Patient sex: F
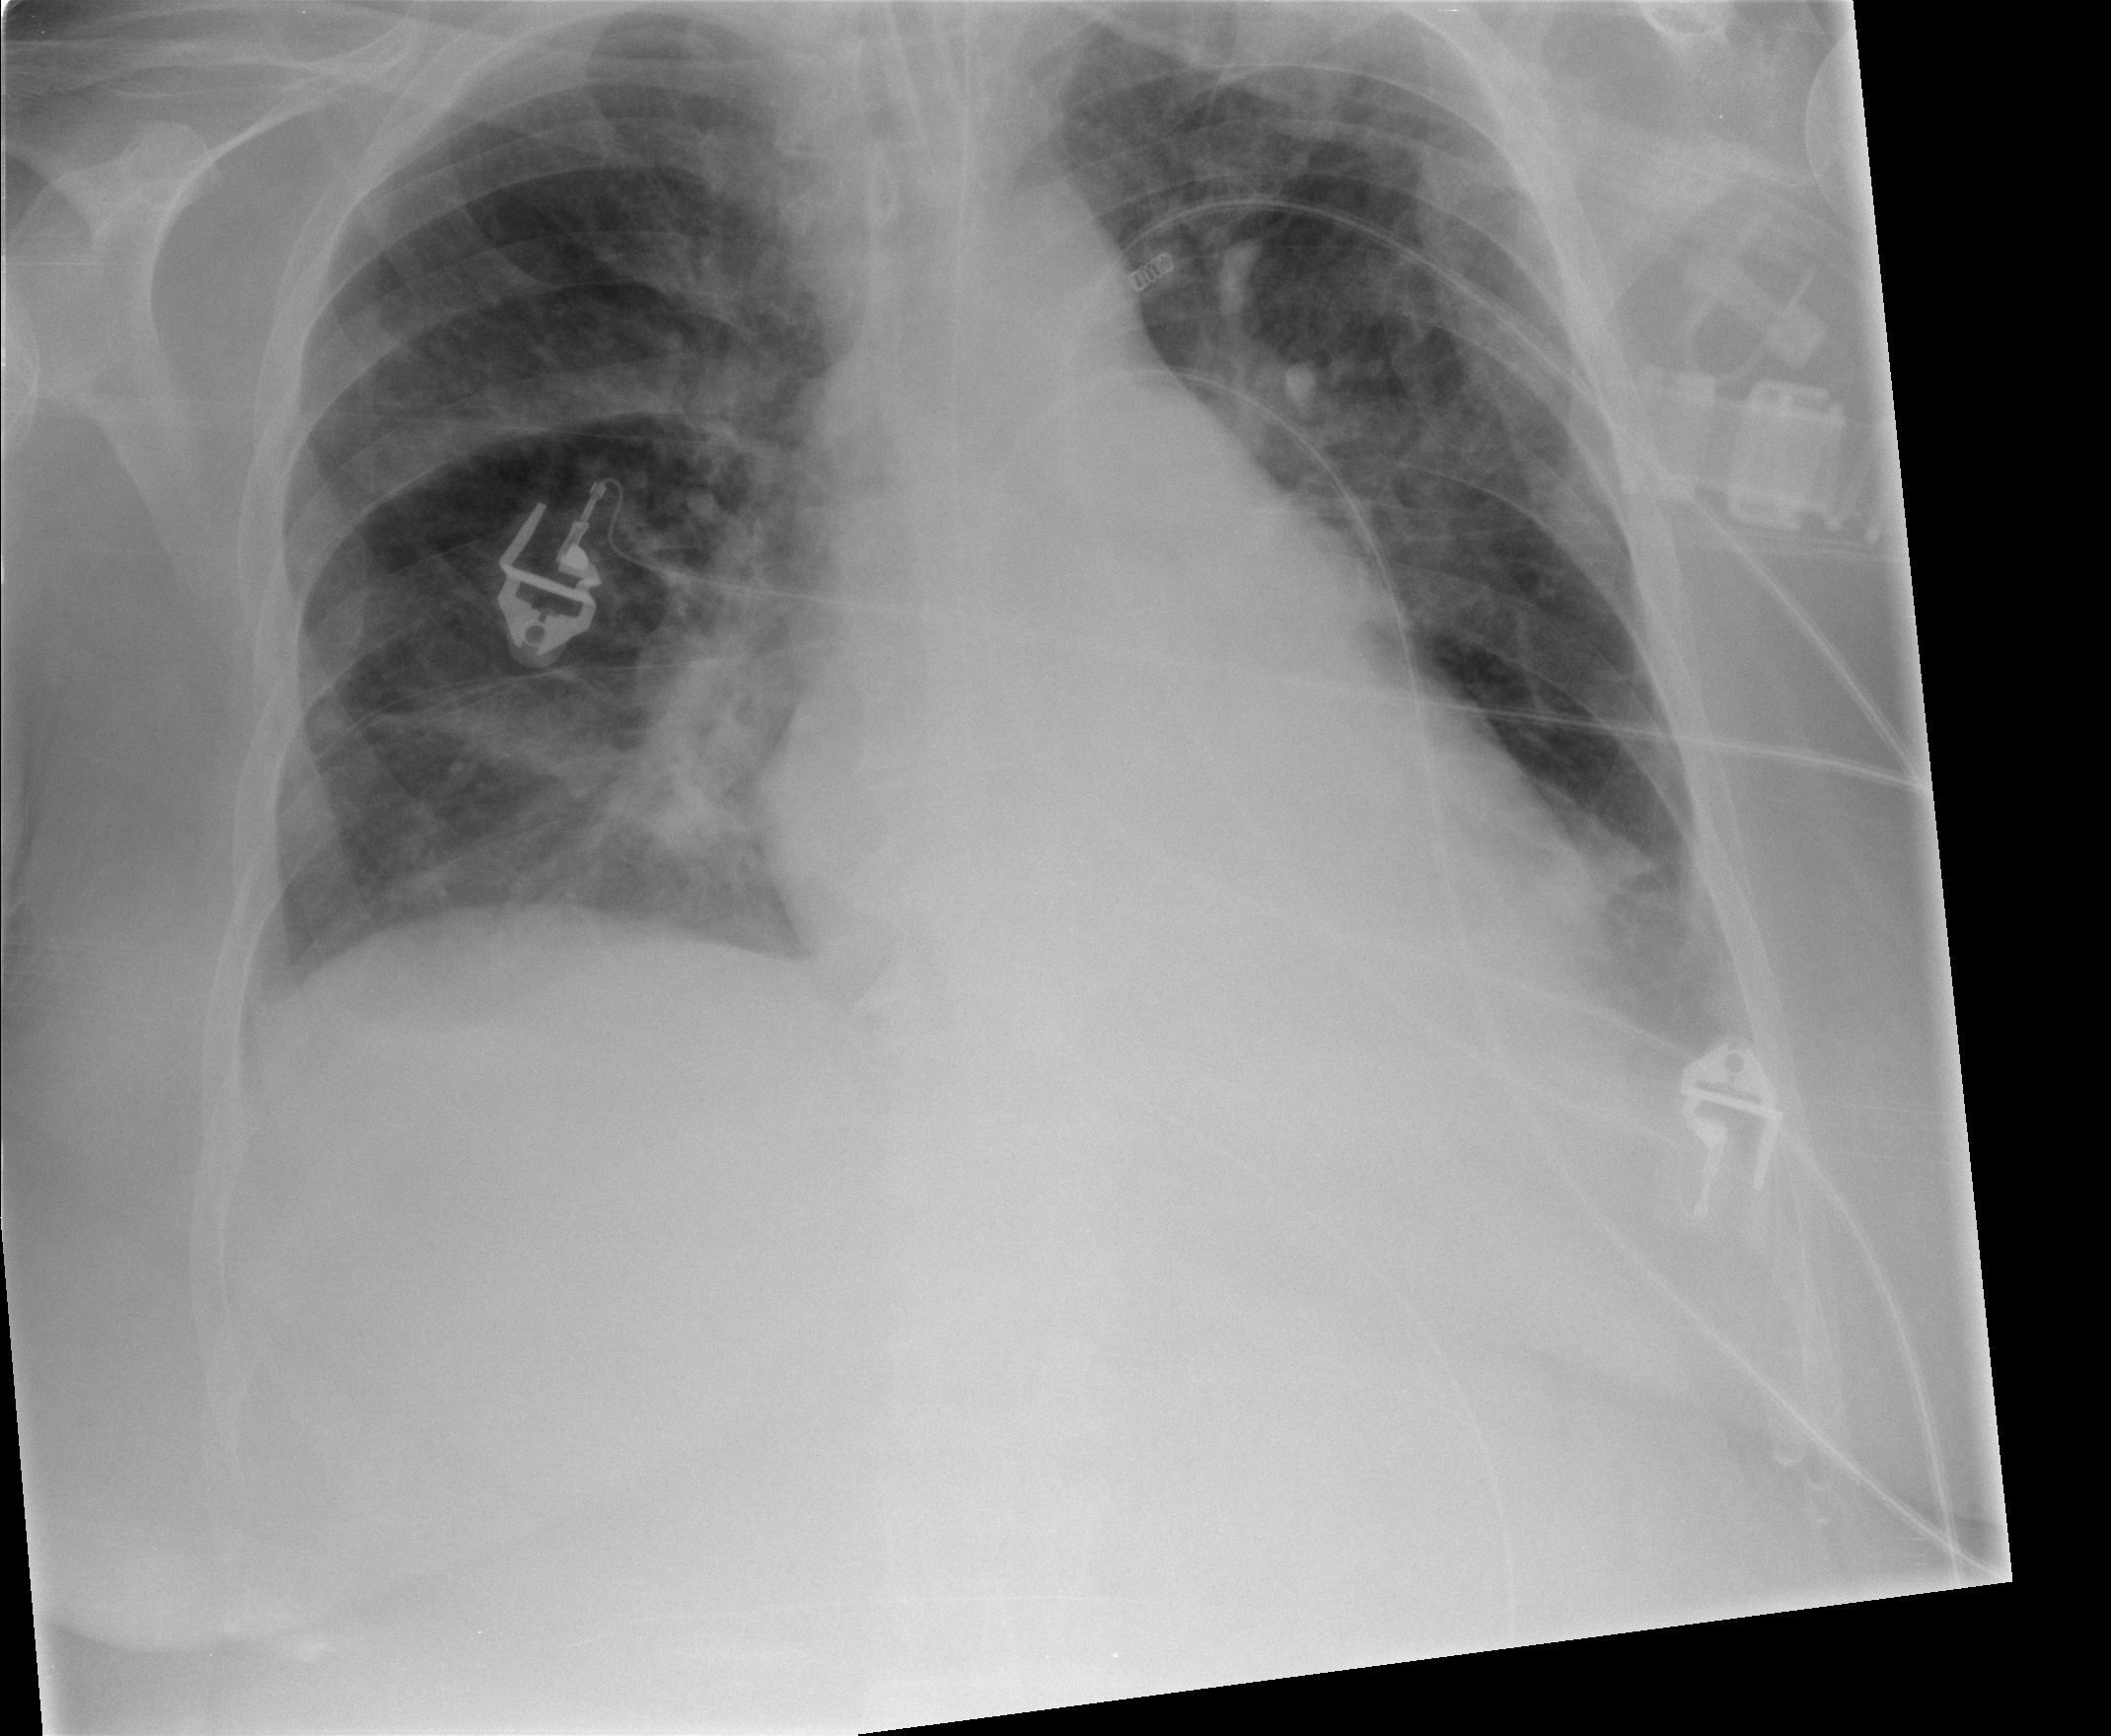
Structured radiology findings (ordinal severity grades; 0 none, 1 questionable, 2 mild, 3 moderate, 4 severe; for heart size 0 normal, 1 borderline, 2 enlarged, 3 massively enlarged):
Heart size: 2
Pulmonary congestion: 2
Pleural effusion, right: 0
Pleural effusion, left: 0
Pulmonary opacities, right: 2
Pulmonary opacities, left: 1
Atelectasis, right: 2
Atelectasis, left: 2